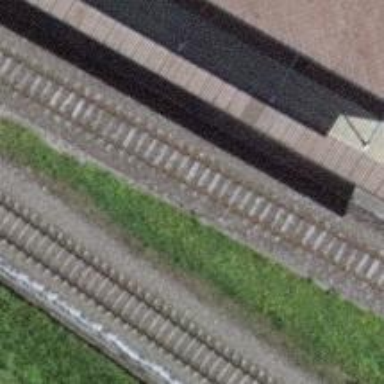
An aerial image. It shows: Single railway spur track.